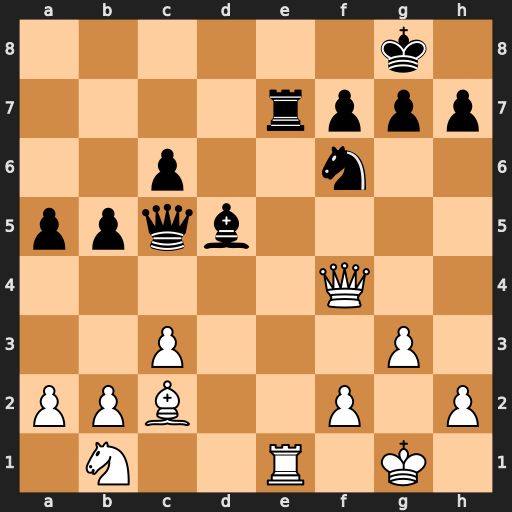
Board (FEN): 6k1/4rppp/2p2n2/ppqb4/5Q2/2P3P1/PPB2P1P/1N2R1K1
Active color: w
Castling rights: -
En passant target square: -
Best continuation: Qb8+ Ne8 Qxe8+ Rxe8 Rxe8+